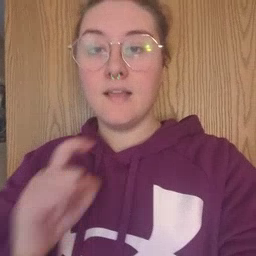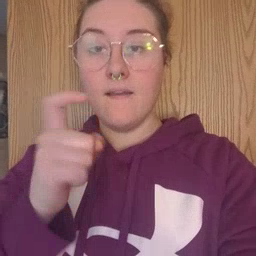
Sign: gift